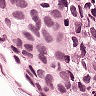
Metastatic tissue present: yes